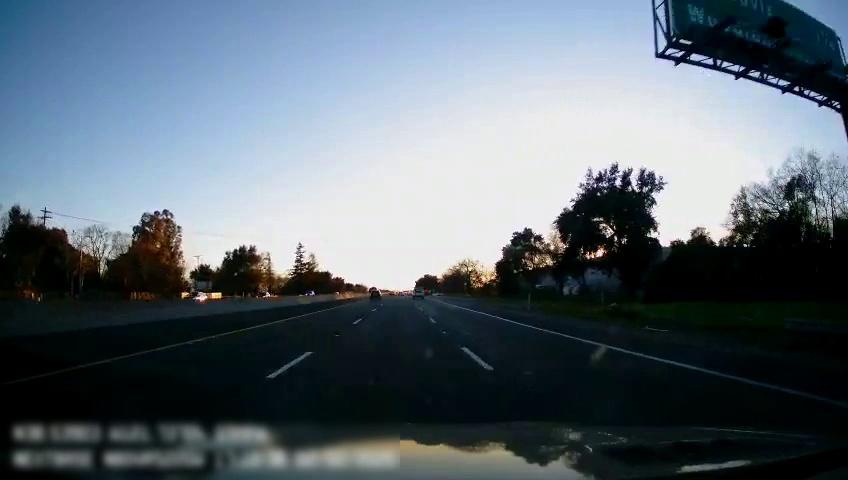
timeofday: Day
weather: Sunny
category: Drivable Space
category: Vehicles | SUV
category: Vehicles | Truck
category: Vehicles | SUV
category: Vehicles | SUV
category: Vehicles | SUV
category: Lanes | Alternate Lane
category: Lanes | Current Lane
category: Lanes | Current Lane
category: Lanes | Alternate Lane
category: Traffic | Signs